Modality: CBCT
Slice 70 of 160
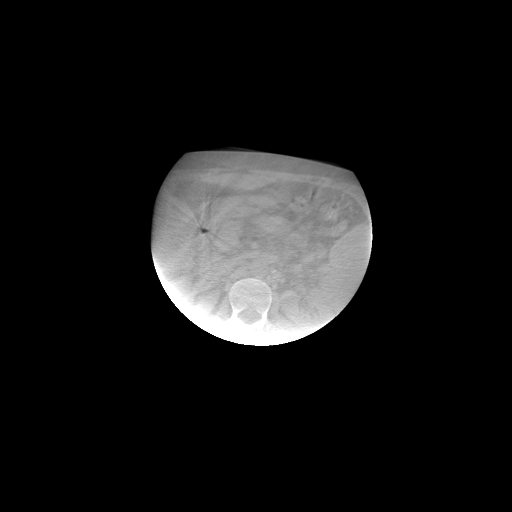